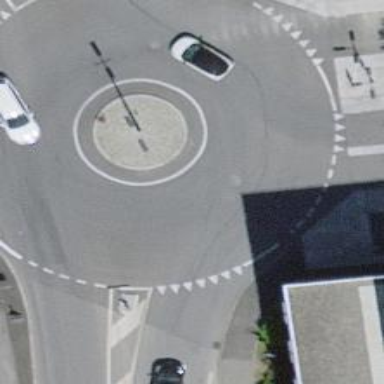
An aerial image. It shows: Primary highway with asphalt surface leading to roundabout.